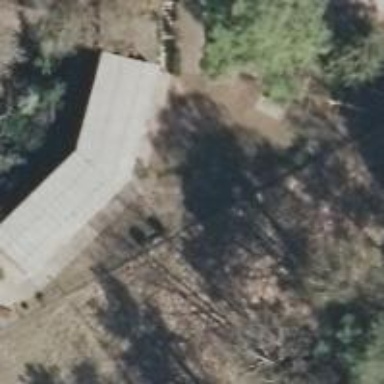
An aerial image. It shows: Garage.